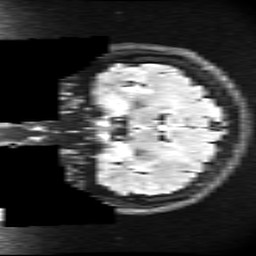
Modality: FLAIR
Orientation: coronal
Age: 43
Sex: female
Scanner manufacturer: ge
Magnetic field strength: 3 T
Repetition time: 11 s
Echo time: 0.1497 s